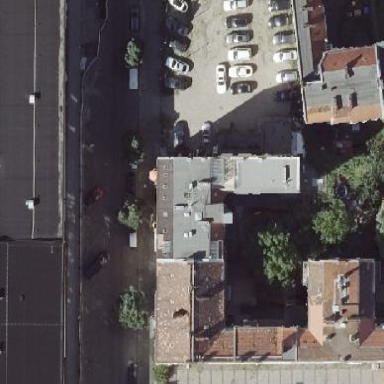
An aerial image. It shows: Building consisting of apartments with double saltbox roof shape.